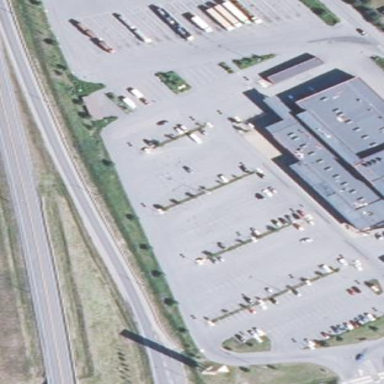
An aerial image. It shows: Parking area.